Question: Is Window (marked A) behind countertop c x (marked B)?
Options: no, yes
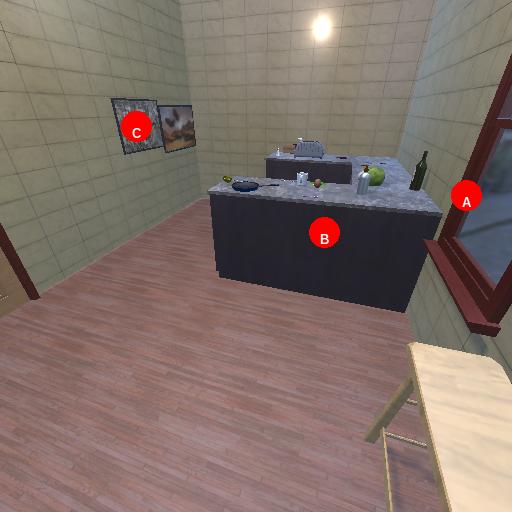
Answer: no